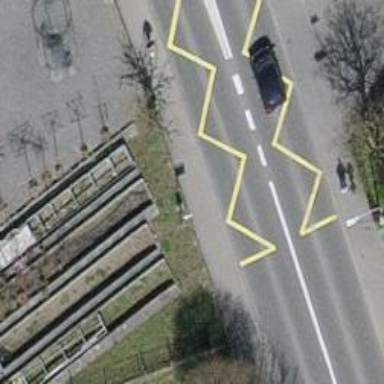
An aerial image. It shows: Bus stop with designated stop position for public transport.